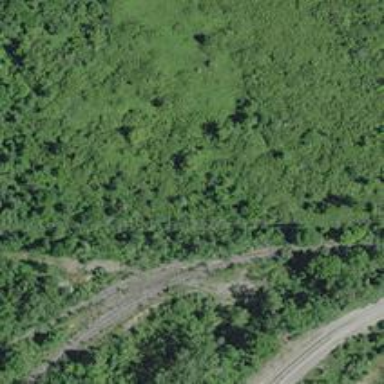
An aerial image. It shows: Disused railway spur line.